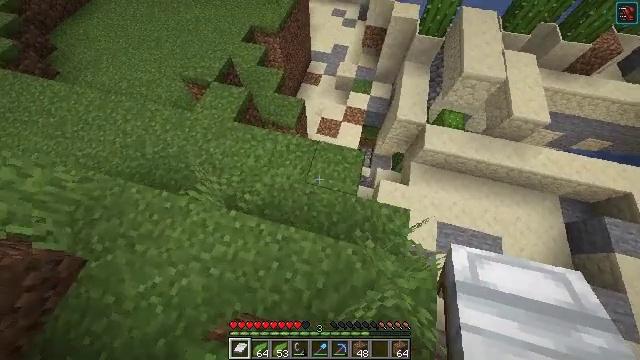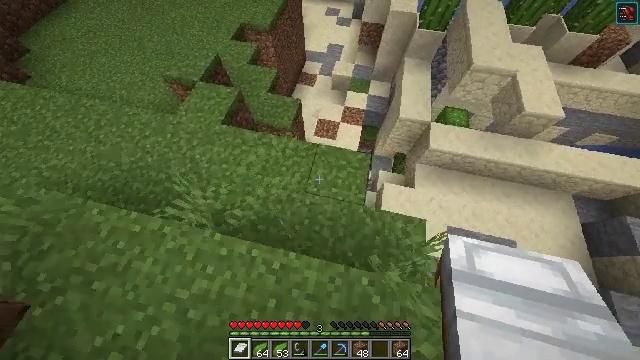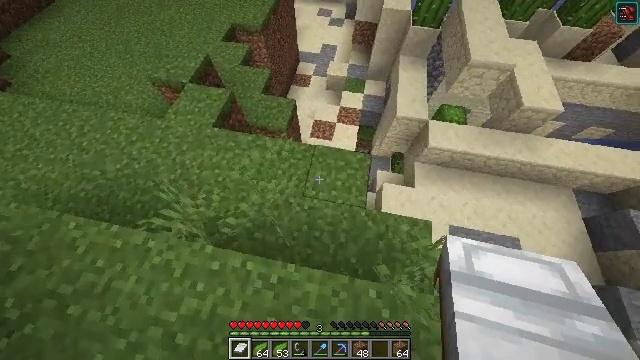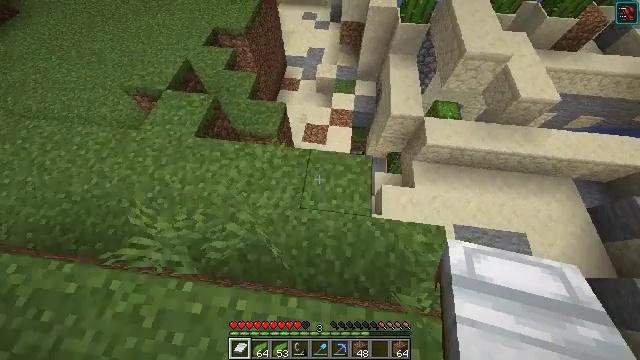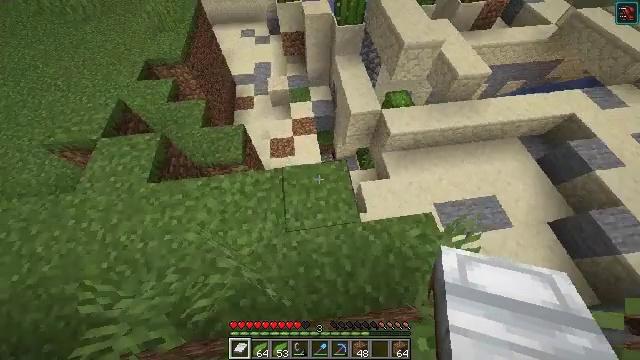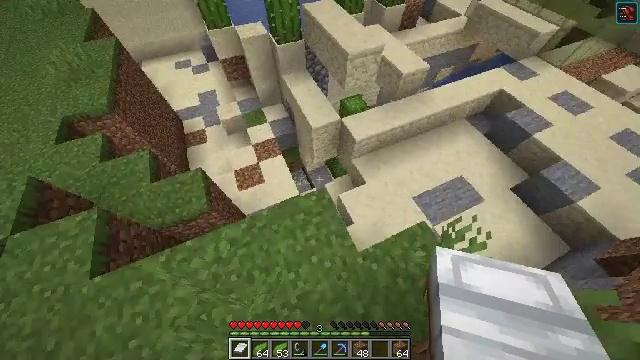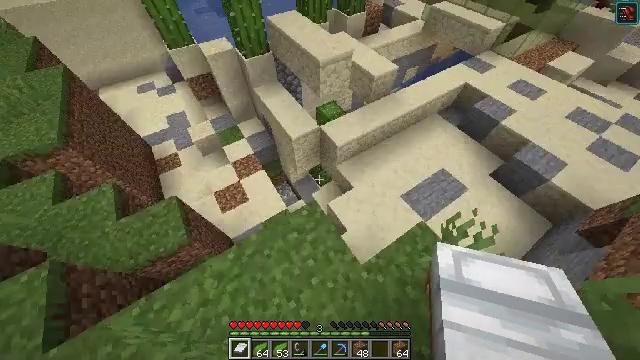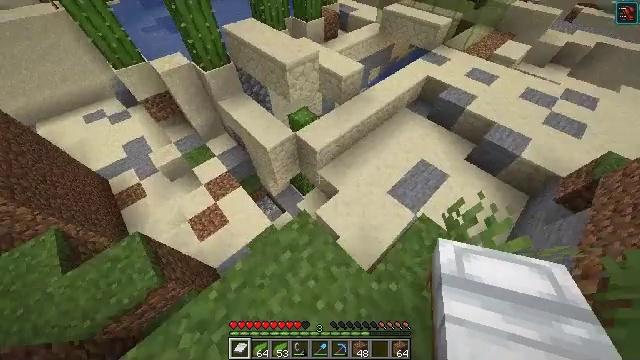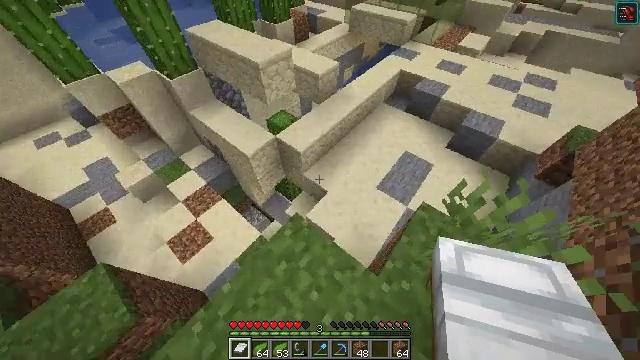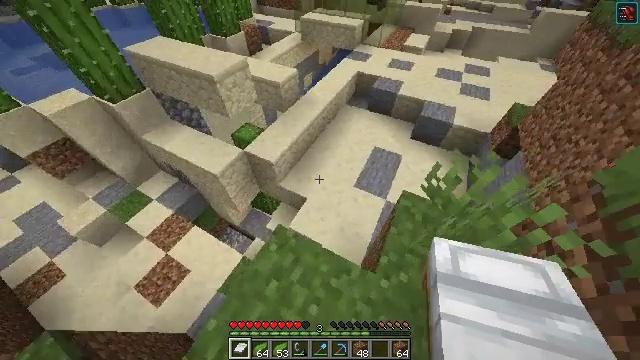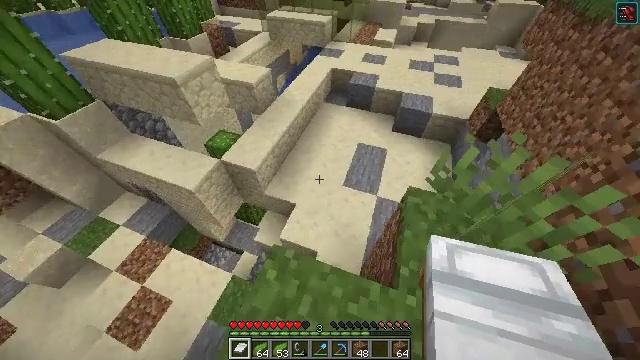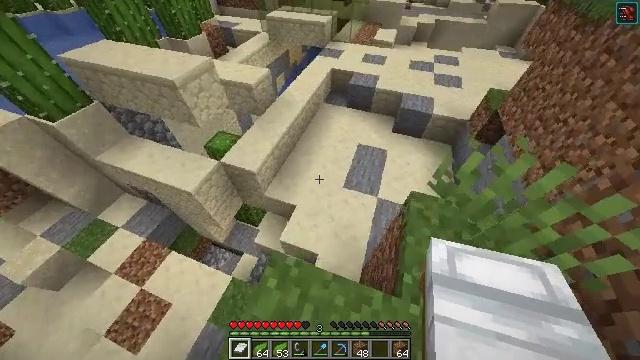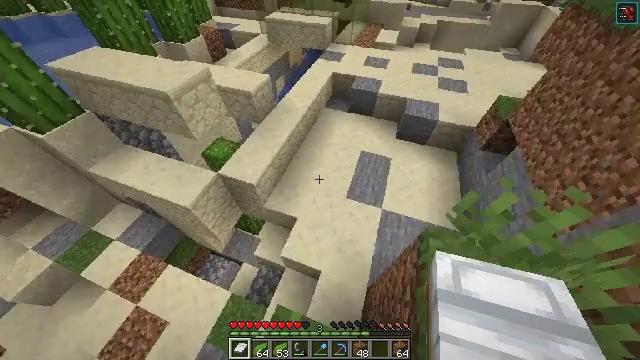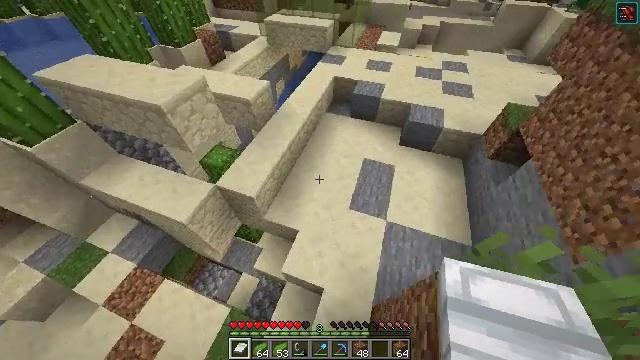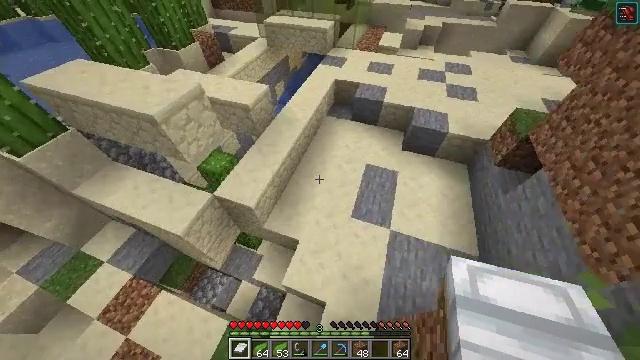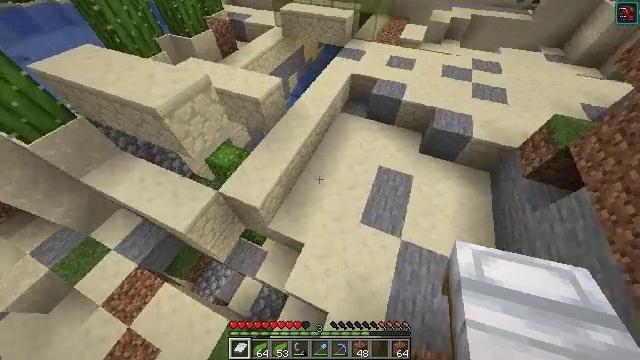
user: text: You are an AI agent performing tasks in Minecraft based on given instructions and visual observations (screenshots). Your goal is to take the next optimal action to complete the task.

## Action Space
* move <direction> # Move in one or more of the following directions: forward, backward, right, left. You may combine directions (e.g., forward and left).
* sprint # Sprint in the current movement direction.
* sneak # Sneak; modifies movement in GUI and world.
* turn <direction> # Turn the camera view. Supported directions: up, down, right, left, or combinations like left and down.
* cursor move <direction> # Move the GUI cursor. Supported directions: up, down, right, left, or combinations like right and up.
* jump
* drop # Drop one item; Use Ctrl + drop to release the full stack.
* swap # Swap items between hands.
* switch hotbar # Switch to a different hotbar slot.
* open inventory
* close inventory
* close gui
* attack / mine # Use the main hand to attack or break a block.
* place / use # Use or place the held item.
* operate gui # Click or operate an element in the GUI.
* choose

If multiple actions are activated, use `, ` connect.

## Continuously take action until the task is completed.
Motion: motion action
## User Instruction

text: Hunt a slime.
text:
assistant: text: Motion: move forward, turn right
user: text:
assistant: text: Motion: move forward, turn right
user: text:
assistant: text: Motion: move forward, turn right and up
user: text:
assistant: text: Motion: move forward, turn right and up
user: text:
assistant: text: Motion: move forward, turn right and up
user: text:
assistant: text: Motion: turn right and up
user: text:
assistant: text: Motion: turn right and up
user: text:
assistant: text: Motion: turn right and up
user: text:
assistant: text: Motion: turn right and up
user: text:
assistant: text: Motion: move forward, turn right
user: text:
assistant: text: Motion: move forward
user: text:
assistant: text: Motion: move forward
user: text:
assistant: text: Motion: move forward
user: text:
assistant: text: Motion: move forward
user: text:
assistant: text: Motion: move forward, turn left and down
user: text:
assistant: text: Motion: move forward, turn left
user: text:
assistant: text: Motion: turn left
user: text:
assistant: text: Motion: turn left
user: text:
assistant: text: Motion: turn left and down
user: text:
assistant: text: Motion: turn left and down
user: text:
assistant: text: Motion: turn left and down
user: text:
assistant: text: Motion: turn left
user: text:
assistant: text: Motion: turn left
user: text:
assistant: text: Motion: no_op
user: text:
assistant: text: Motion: move left
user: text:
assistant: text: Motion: move forward and move left
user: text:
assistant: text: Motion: move forward and move left, turn up
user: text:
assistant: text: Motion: move forward and move left
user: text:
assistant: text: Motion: move forward and move left
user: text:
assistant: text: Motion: move forward and move left